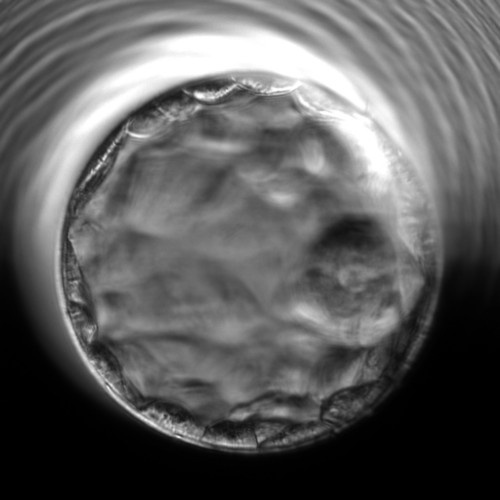
Embryo quality: good